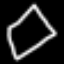
Label: diamond